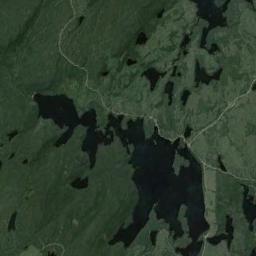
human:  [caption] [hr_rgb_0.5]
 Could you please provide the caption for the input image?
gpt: There are small ponds in the middle of this wetland  , and the color of the water looks almost black .

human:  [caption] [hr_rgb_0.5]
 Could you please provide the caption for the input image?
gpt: Many waters of different sizes are surrounded by wetlands .

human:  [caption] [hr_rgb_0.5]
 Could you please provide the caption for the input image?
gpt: The wetland consists of green plants and water .

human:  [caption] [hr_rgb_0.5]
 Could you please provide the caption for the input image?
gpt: The blue lake in a wetland is covered by large swaths of dense vegetation .

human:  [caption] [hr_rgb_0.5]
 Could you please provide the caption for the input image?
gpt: There are some lakes of different sizes on the wetland .